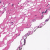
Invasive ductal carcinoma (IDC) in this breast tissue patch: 0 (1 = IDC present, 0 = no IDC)